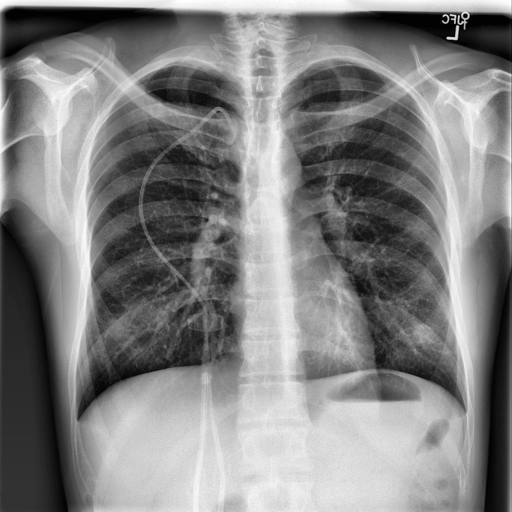
Finding: NORMAL